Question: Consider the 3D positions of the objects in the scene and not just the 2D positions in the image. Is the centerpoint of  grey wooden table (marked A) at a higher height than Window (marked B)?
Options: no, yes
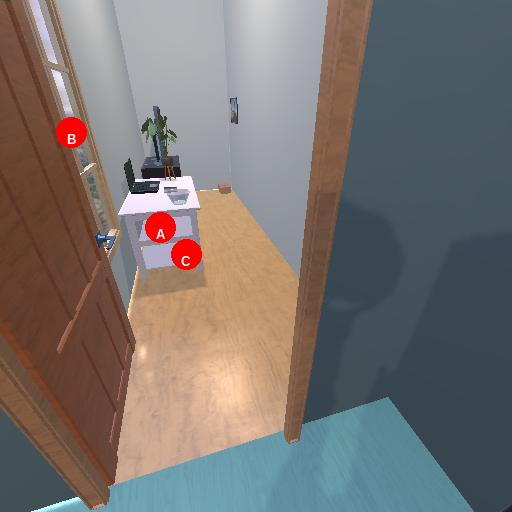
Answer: no